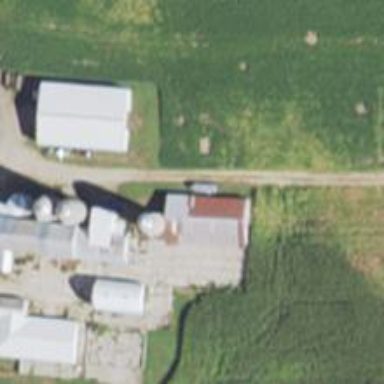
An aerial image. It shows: Silo.